Platform: macOS
Application: Arc Browser
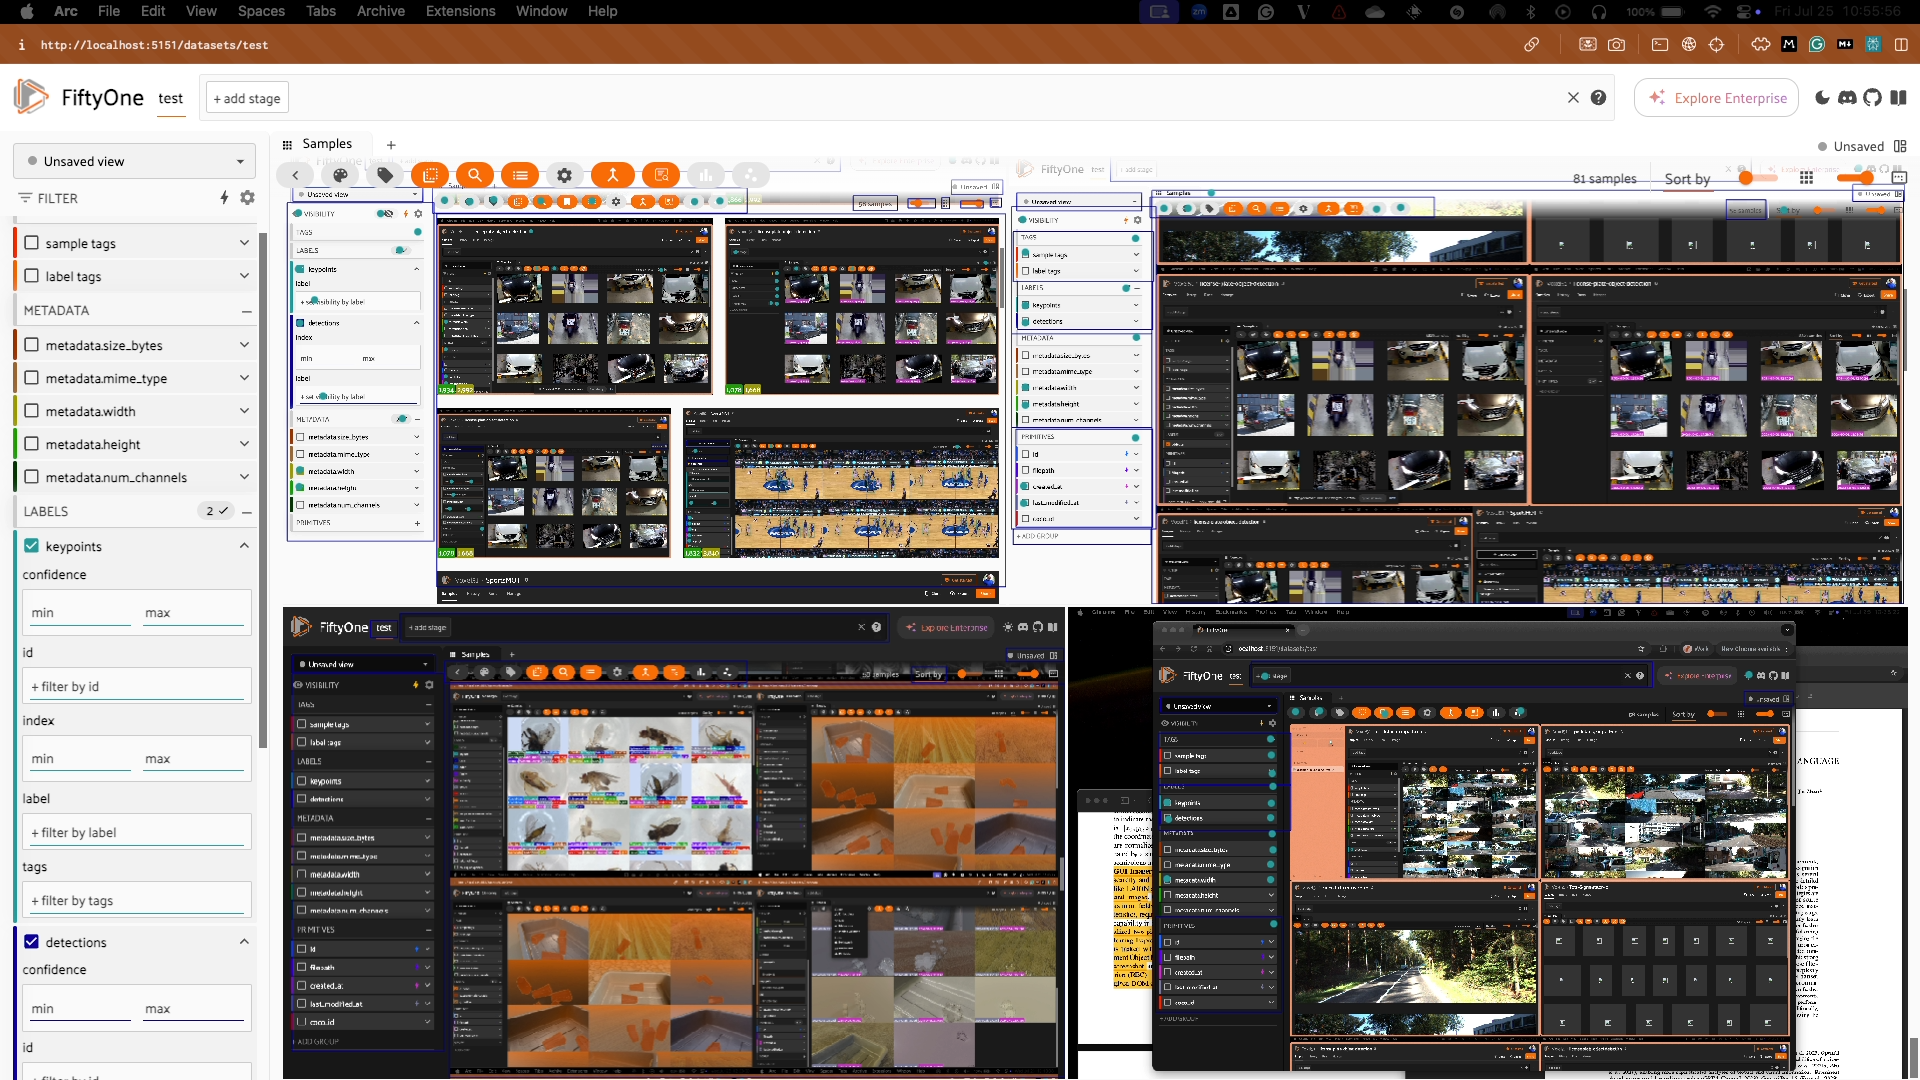
task_description: Hide the sidebar
action_type: click
element_info: Icon

task_description: Open the embeddings panel
action_type: click
element_info: Icon

task_description: Open the similarity menu
action_type: click
element_info: Icon

task_description: Toggle to visibility mode
action_type: click
element_info: Icon

task_description: Display metadata.width on the samples in the samples panel
action_type: click
element_info: Checkbox

task_description: Clear the keypoints from view in the samples panel
action_type: click
element_info: Checkbox

task_description: Clear the detections from the samples panel
action_type: click
element_info: Checkbox

task_description: Open color settings menu
action_type: click
element_info: Icon
task_description: Find the view bar
action_type: hover
element_info: Menu Item